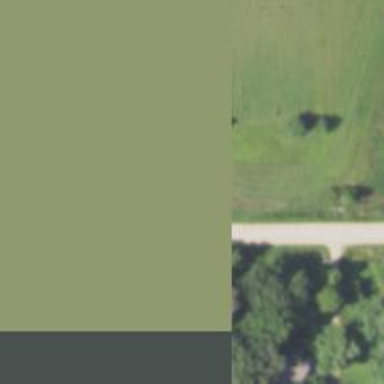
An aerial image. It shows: Driveway.